Question: I am looking for some library that can allow my user to do free form selection from uploaded image and get its co-ordinates . Each free form selection will be my one object. For example
This will be my image, I
If any other api is available,please tell.
NOTE : Here I am talking about free form selection selection .
If you are not sure , you can look here
<URL>
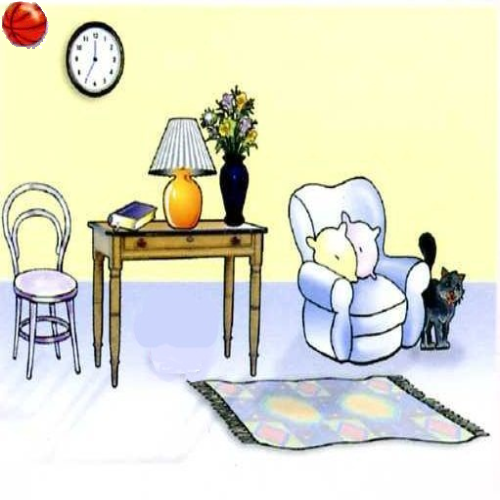
Answer: What you want is edge detection--get ready for some seriously intense coding.
Here's what Wiki says about a common edge detection algorithm called "marching squares":
<URL>.
A nice implimention of marching squares is in d3 (d3js.org).
<URL>
This implementation is nice because it lets you define what's included & what's excluded in determining your target selection.
You will need this ability because your selections are not as simple as isolating transparent vs non-transparent pixels.
For example, to isolate your cat you will first have to limit the search area to pixels near the cat. You can do this using my original answer which makes a new image from a rectangular selection.
Then you must create an algorithm that includes the range of darker pixels as the cat and excludes the lighter pixels in the chair/floor/wall.
You will have to become an expert at isolation techniques.
Here's an html5 canvas demo: <URL>

And here's some annotated code for you to start learning from:
'''
<!doctype html>
<html>
<head>
<link rel="stylesheet" type="text/css" media="all" href="css/reset.css" /> <!-- reset css -->
<script type="text/javascript" src="http://code.jquery.com/jquery.min.js"></script>
<style>
body{ background-color: ivory; }
#canvas{border:1px solid red;}
</style>
<script>
$(function(){
// canvas related variables
var canvas=document.getElementById("canvas");
var ctx=canvas.getContext("2d");
var $canvas=$("#canvas");
var canvasOffset=$canvas.offset();
var offsetX=canvasOffset.left;
var offsetY=canvasOffset.top;
var scrollX=$canvas.scrollLeft();
var scrollY=$canvas.scrollTop();
// create a temporary canvas
// used to clip the selected area from the whole image
var tempCanvas=document.createElement("canvas");
var tempCtx=tempCanvas.getContext("2d");
var isDown=false;
var $stats=$("#stats");
var cw,ch,startX,startY,mouseX,mouseY
// load and draw the main image on the canvas
var img=new Image();
img.crossOrigin="anonymous";
img.onload=start;
img.src="https://dl.dropboxusercontent.com/u/139992952/multple/selection.png";
function start(){
// size the canvas to the image size
// and draw the image on the canvas
cw=canvas.width=img.width;
ch=canvas.height=img.height;
ctx.drawImage(img,0,0);
// listen for mouse events
$("#canvas").mousedown(function(e){handleMouseDown(e);});
$("#canvas").mousemove(function(e){handleMouseMove(e);});
$("#canvas").mouseup(function(e){handleMouseUp(e);});
$("#canvas").mouseout(function(e){handleMouseOut(e);});
}
function handleMouseDown(e){
// tell the browser we're handling this event
e.preventDefault();
e.stopPropagation();
// calculate the current mouse position
// this is the start position of the drag
startX=parseInt(e.clientX-offsetX);
startY=parseInt(e.clientY-offsetY);
// set a flag indicating we've started dragging
isDown=true;
}
function handleMouseUp(e){
// tell the browser we're handling this event
e.preventDefault();
e.stopPropagation();
// get the current mouse position
mouseX=parseInt(e.clientX-offsetX);
mouseY=parseInt(e.clientY-offsetY);
// turn off the drag flag
isDown=false;
// calc the width/height of the selection
var w=mouseX-startX;
var h=mouseY-startY;
// clip the selection and draw it to the temporary canvas
// then create a new image from the selection
// and add it to the page
tempCanvas.width=w;
tempCanvas.height=h;
tempCtx.drawImage(canvas,startX,startY,w,h,0,0,w,h);
var newImage=new Image();
newImage.onload=function(){
document.body.appendChild(newImage);
}
newImage.src=tempCanvas.toDataURL();
}
function handleMouseOut(e){
// tell the browser we're handling this event
e.preventDefault();
e.stopPropagation();
// unset the drag flag
isDown=false;
}
function handleMouseMove(e){
// if we're not dragging, just exit
if(!isDown){return;}
// tell the browser we're handling this event
e.preventDefault();
e.stopPropagation();
// calc the current mouse position
mouseX=parseInt(e.clientX-offsetX);
mouseY=parseInt(e.clientY-offsetY);
// calc current width/height
var w=mouseX-startX;
var h=mouseY-startY;
// display starting/ending drag points and current width/height
$stats.text("x1/y1: "+startX+"/"+startY+", x2/y2: "+mouseX+"/"+mouseY+", width/height: "+w+"/"+h);
// clear and redraw the canvas showing the current drag rectangle
ctx.clearRect(0,0,cw,ch);
ctx.drawImage(img,0,0);
ctx.strokeRect(startX,startY,w,h);
}
}); // end $(function(){});
</script>
</head>
<body>
<h4 id=stats>Drag mouse to make selection</h4>
<canvas id="canvas" width=300 height=300></canvas><br>
</body>
</html>
'''